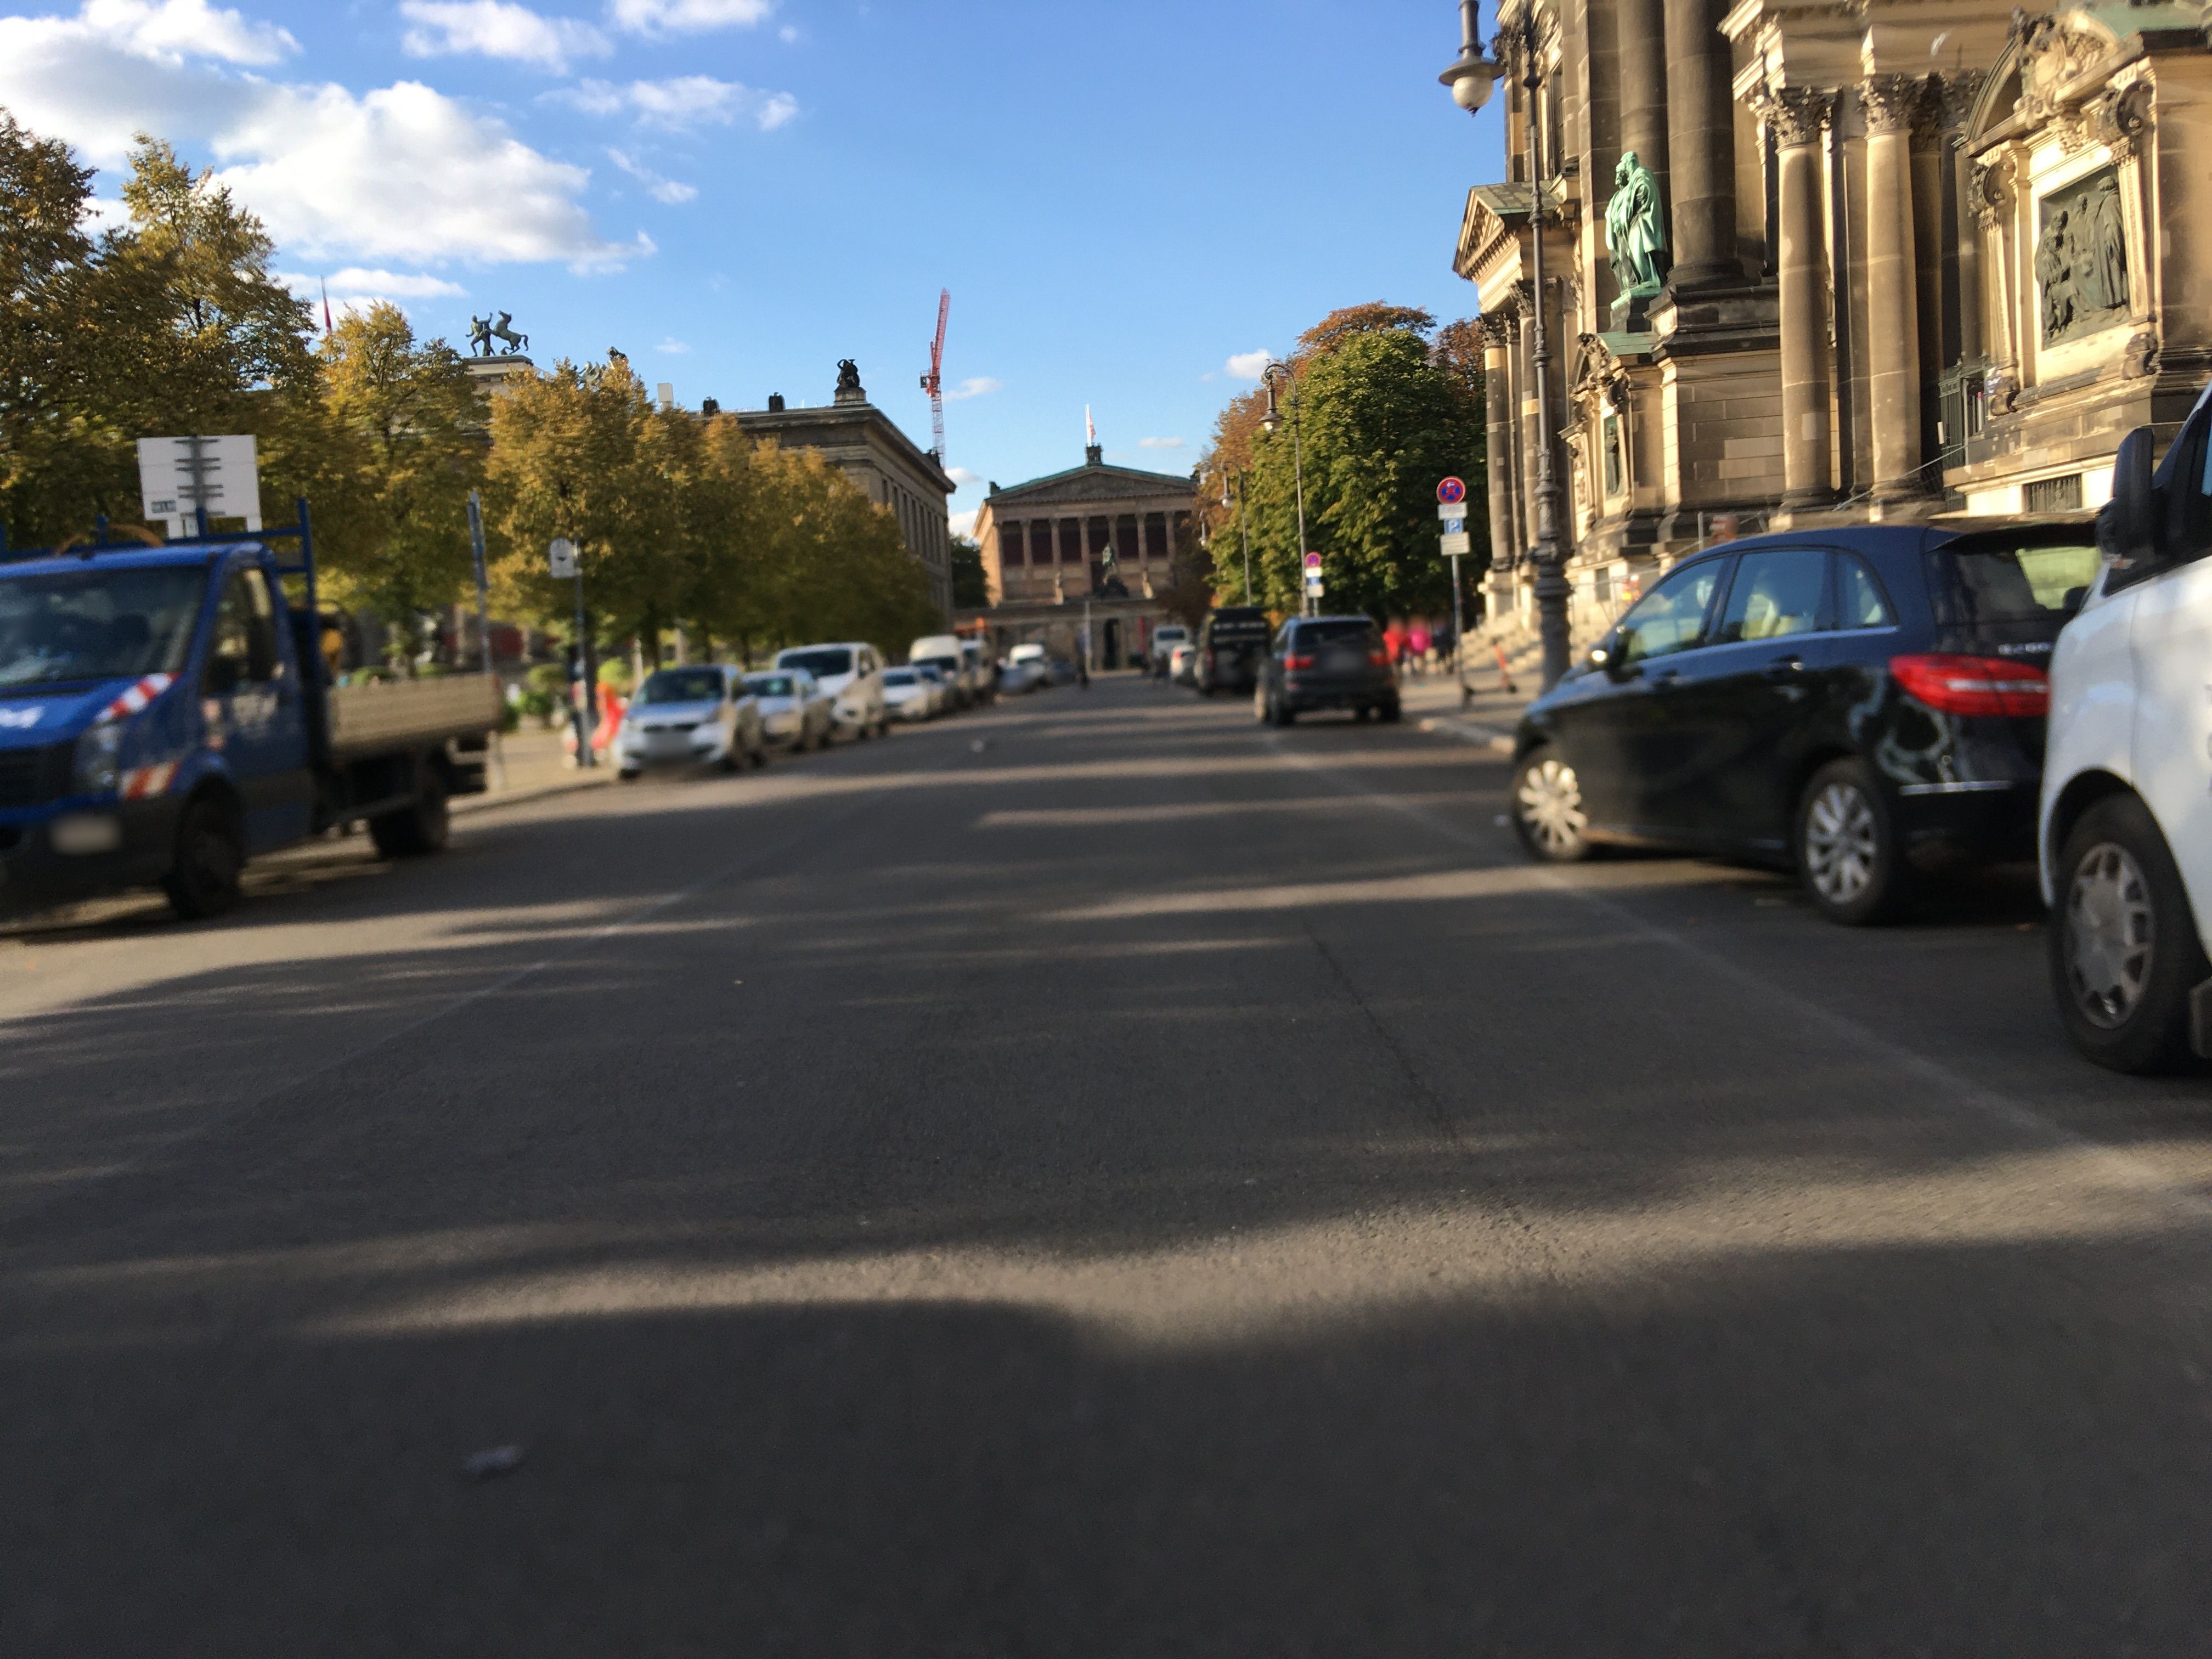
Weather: clear
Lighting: day
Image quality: good
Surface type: walking surface
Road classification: residential
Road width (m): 10.0
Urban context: urban centre
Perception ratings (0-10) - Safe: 5.46, Lively: 9.14, Beautiful: 8.72, Boring: 3.29, Depressing: 1.58, Wealthy: 9.34